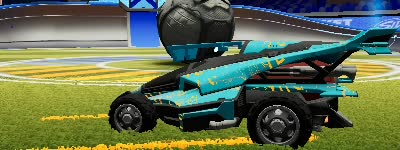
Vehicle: aftershock